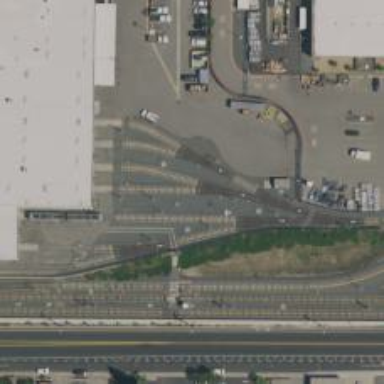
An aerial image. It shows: Light rail yard with electrified contact lines.